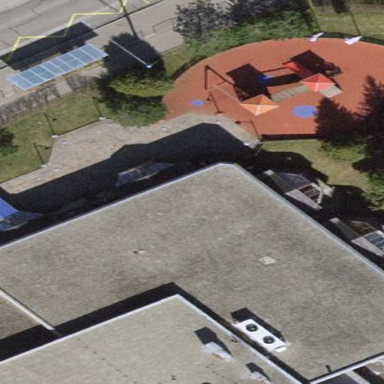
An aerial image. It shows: Outdoor seating area for leisure.